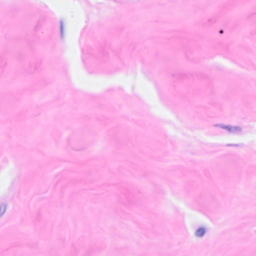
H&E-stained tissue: Breast